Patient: sex F, age 82
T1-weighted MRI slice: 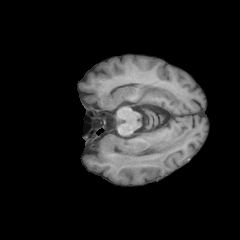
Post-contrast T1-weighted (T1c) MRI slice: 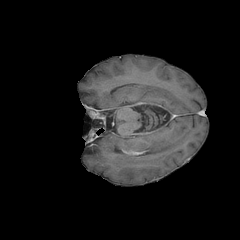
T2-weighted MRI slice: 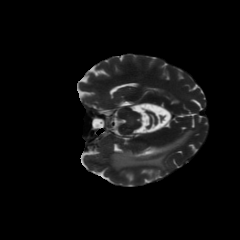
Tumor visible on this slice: yes
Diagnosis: Glioblastoma, IDH-wildtype
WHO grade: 4